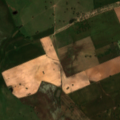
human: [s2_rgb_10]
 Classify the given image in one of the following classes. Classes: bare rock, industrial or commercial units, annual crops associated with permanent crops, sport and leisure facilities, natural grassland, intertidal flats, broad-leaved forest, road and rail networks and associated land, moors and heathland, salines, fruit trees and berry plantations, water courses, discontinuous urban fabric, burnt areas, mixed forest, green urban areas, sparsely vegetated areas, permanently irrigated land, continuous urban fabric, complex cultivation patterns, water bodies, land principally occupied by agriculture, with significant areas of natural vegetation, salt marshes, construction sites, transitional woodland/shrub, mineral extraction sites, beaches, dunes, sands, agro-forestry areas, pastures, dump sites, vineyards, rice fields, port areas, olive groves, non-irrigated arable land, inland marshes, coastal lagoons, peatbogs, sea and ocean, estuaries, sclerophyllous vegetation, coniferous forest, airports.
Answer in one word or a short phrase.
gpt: non-irrigated arable land, agro-forestry areas